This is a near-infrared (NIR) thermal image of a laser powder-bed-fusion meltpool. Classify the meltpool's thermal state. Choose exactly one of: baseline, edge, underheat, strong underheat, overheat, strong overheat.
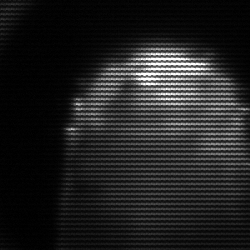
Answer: edge